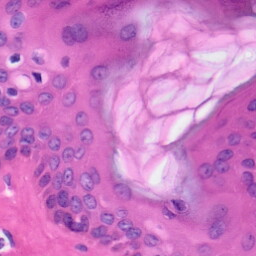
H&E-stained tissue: Skin